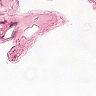
Metastatic tissue present: no